Aerial crown-view tile of a tropical tree (Barro Colorado Island, Panama), acquired 20250124:
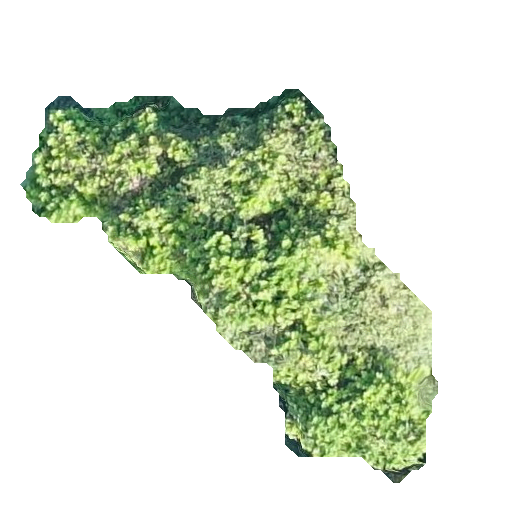
Species: Anacardium excelsum
GBIF accepted scientific name: Anacardium excelsum
Crown area: 122.298 m²